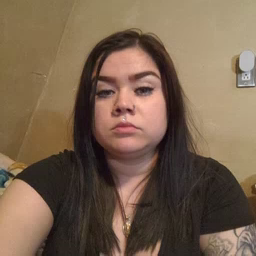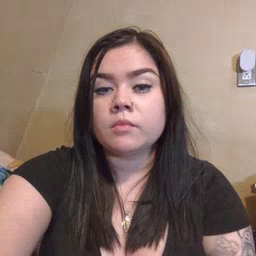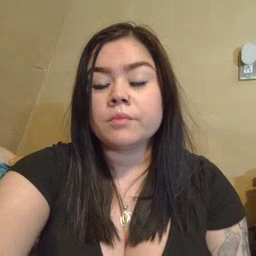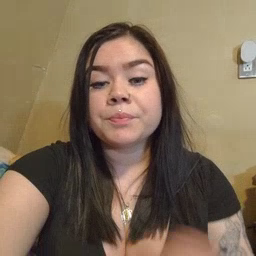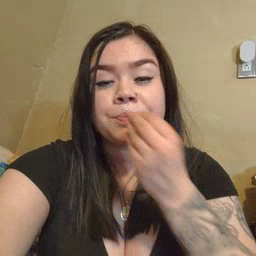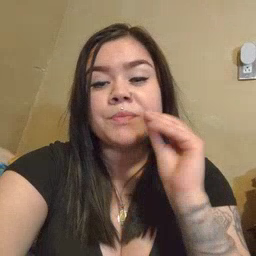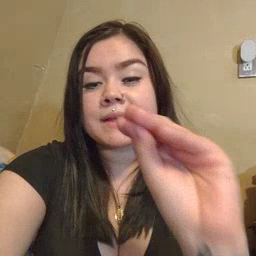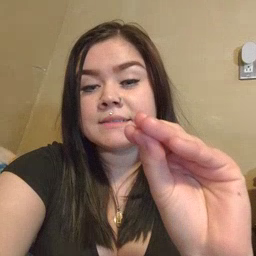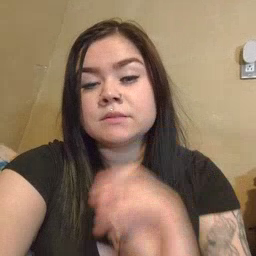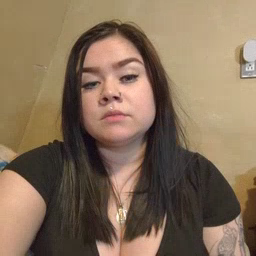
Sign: kiss